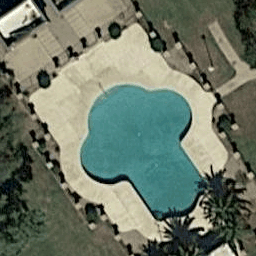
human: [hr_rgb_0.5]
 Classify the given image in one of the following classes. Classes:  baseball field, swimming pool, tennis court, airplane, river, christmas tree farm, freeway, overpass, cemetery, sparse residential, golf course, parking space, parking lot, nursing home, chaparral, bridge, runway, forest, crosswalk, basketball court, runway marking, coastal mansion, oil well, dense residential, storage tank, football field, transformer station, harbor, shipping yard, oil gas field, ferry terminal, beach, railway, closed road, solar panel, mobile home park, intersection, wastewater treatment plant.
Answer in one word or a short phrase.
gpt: swimming pool